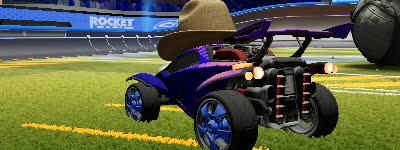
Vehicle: octane